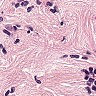
Metastatic tissue present: no